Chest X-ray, PA view. Patient: 34 years old, sex M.
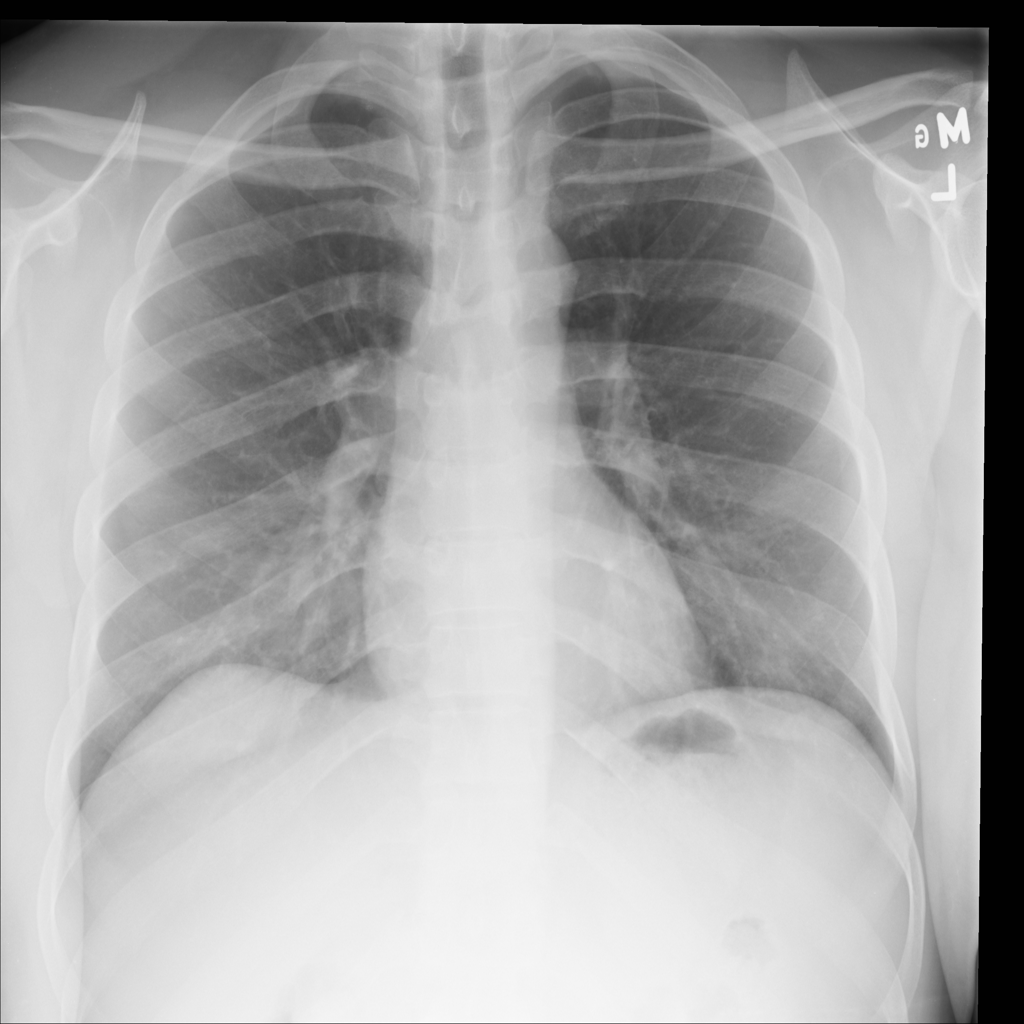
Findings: No Finding